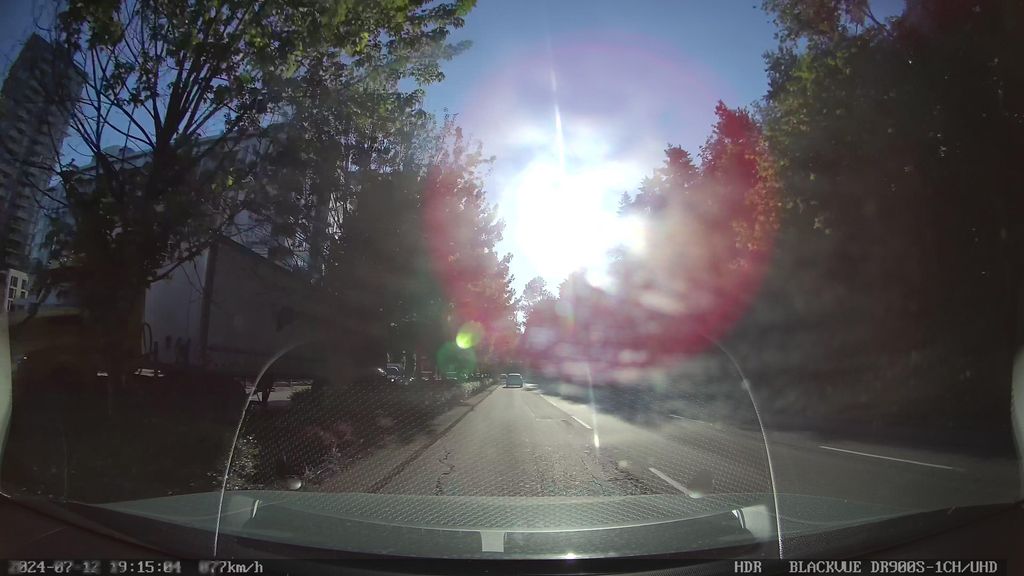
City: vancouver